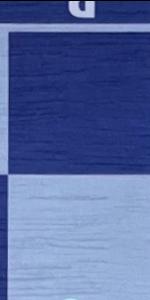
Label: Empty